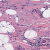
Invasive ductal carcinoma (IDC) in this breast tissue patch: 1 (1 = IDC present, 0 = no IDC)